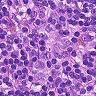
Metastatic tissue present: no